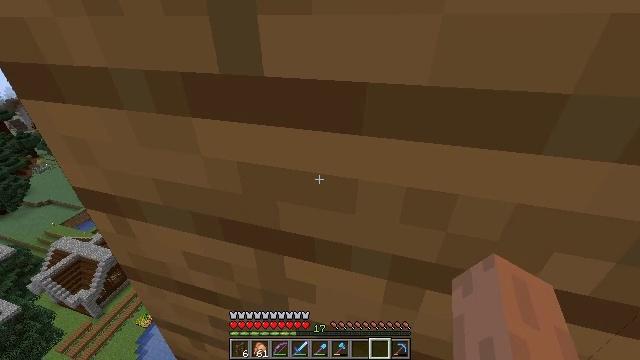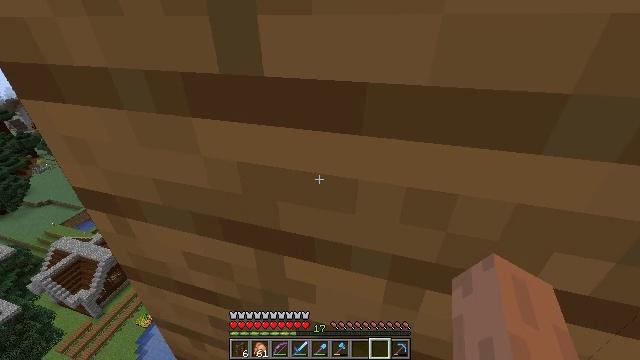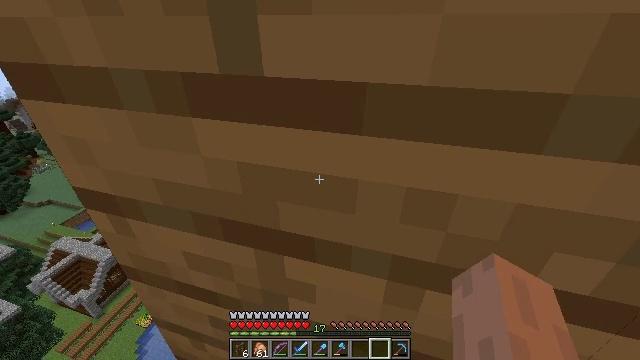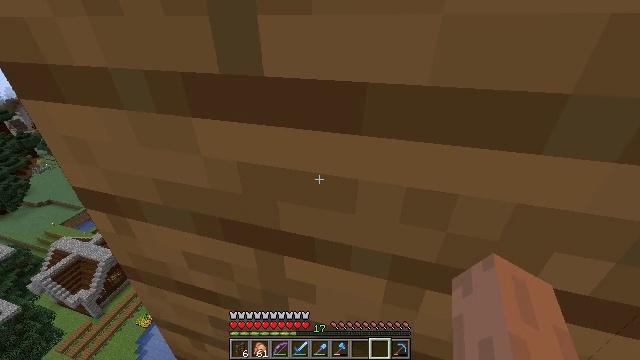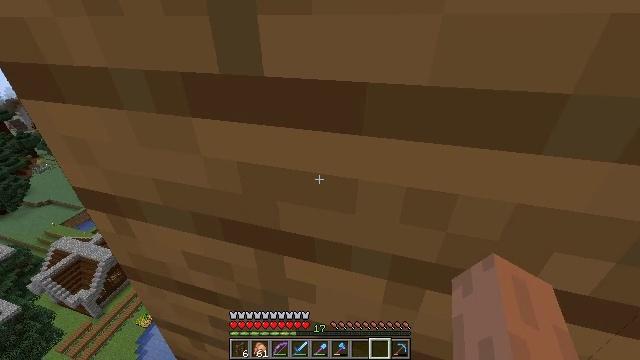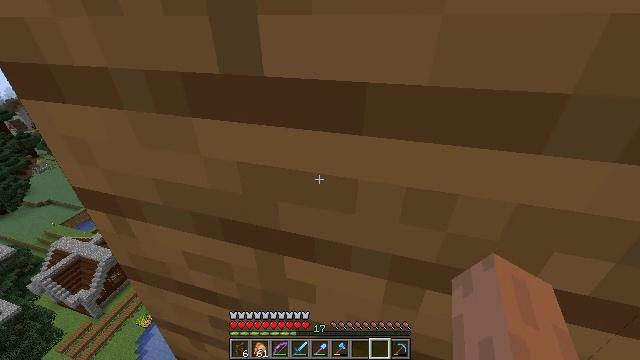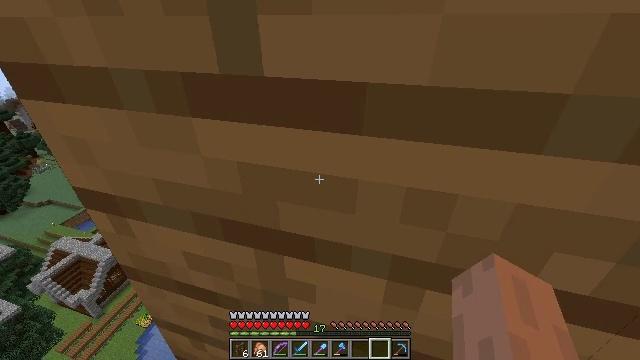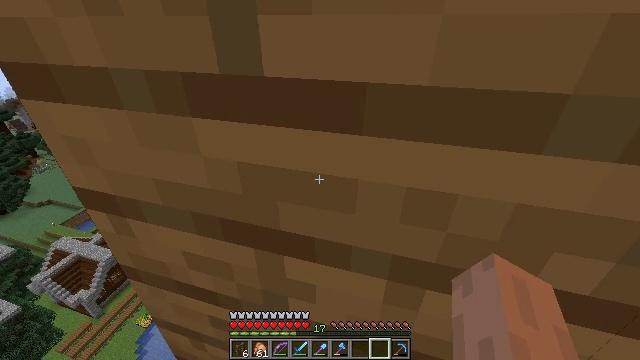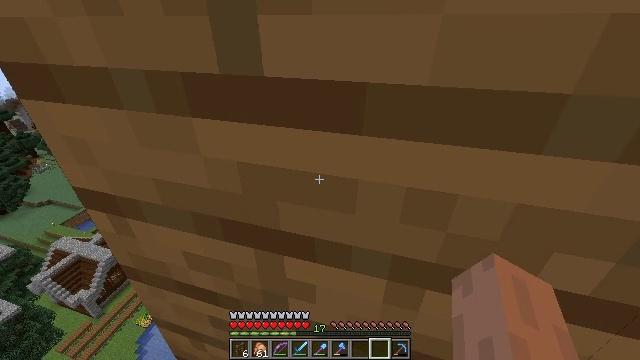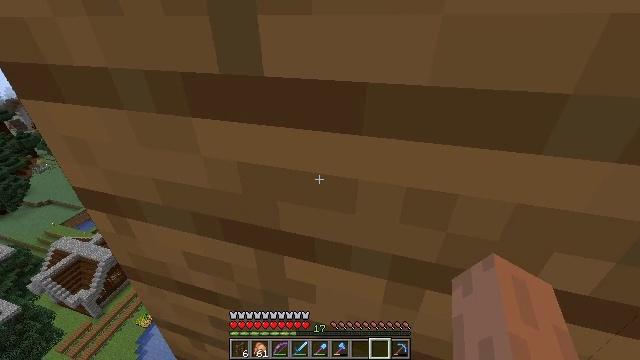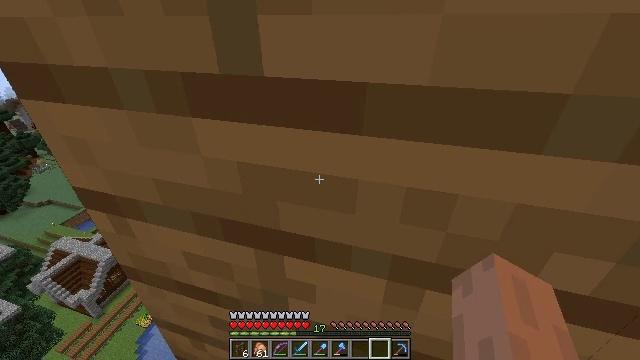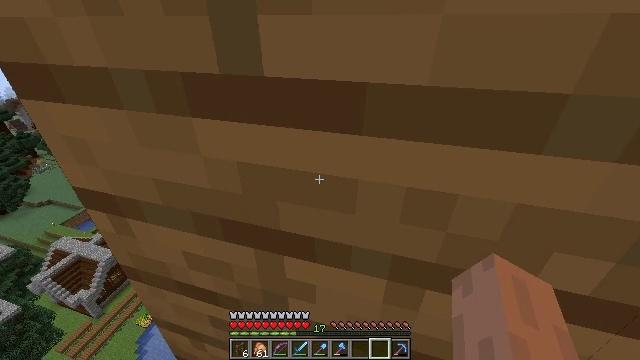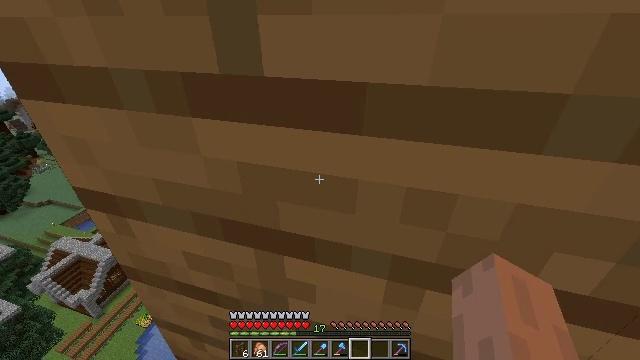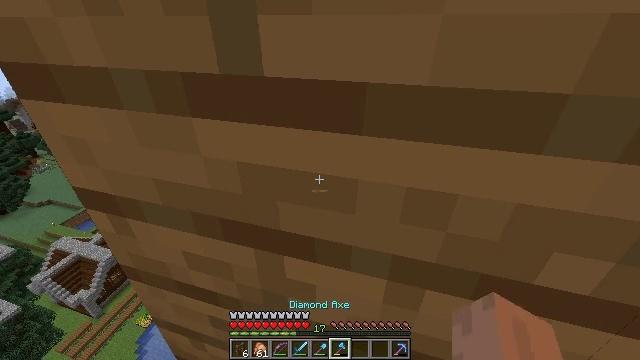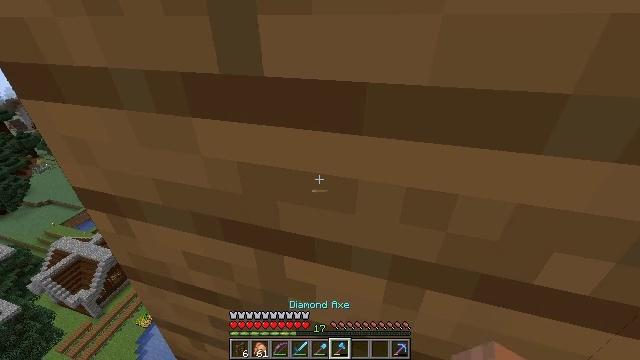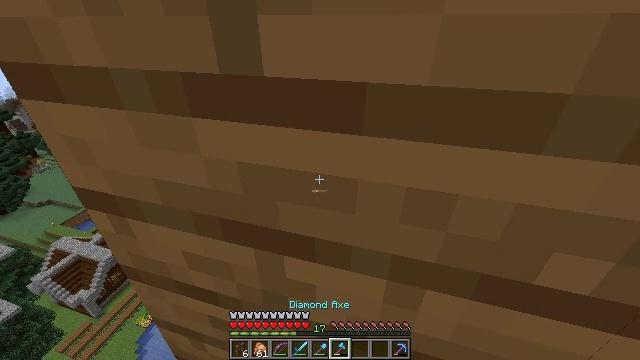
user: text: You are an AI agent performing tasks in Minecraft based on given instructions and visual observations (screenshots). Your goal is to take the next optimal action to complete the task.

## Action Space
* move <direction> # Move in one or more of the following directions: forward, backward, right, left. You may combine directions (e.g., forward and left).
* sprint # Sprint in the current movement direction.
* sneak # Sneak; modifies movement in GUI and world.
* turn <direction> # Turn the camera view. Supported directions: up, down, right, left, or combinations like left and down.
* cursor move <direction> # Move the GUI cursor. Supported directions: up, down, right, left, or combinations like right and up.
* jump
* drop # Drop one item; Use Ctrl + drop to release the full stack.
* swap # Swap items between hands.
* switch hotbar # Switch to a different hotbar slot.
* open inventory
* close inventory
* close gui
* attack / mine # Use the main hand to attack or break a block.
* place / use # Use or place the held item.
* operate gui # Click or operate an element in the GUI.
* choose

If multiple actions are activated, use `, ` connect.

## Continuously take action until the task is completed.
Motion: motion action
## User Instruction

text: Attack the spruce planks to recycle them.
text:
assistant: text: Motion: no_op
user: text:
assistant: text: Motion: no_op
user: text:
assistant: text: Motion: no_op
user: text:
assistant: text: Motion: no_op
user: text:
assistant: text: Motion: no_op
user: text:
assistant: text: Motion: no_op
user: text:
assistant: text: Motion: no_op
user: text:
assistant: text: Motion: no_op
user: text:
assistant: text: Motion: no_op
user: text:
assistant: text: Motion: no_op
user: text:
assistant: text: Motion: no_op
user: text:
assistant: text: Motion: no_op
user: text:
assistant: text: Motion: no_op
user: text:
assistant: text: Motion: no_op
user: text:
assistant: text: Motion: no_op
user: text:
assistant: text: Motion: no_op
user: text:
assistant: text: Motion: no_op
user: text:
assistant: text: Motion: no_op
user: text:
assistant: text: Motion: no_op
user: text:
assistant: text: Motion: no_op
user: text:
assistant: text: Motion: no_op
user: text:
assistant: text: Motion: no_op
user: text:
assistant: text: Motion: turn right and up
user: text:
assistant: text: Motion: turn right and up
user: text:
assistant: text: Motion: turn right and up
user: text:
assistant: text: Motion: turn right and up
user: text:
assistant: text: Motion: no_op
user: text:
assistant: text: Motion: attack / mine
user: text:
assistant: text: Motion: attack / mine
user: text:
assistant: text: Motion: attack / mine